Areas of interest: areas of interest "Wanli Electric Power Industrial Park"
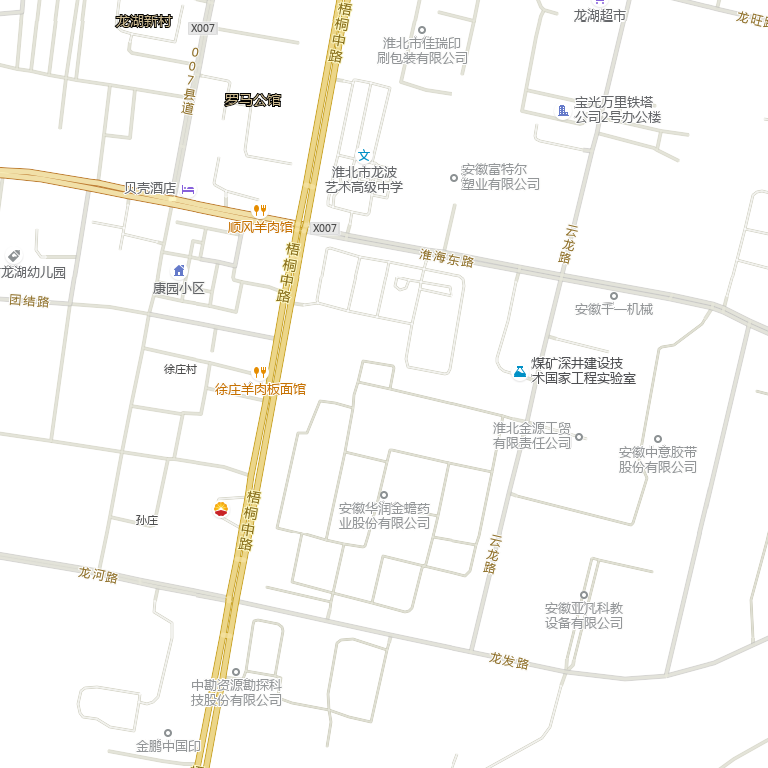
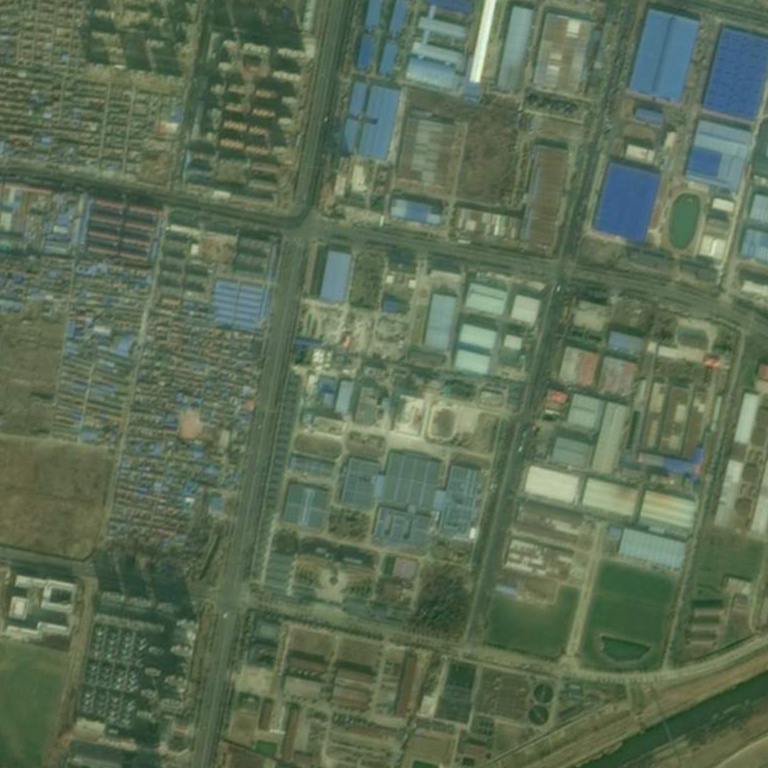